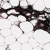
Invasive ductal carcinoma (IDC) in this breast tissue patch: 0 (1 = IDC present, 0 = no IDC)